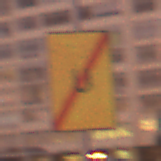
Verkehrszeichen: EndeUmleitung
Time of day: SunriseSunset
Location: Outdoor (Urban)
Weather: PartlyCloudy
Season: NotSpecified
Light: Natural